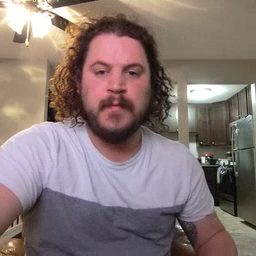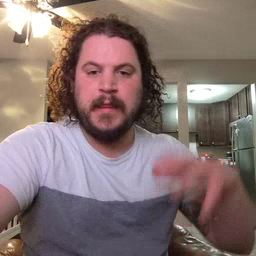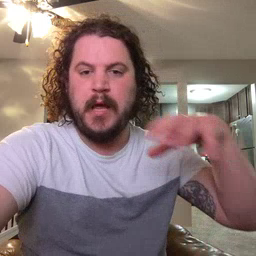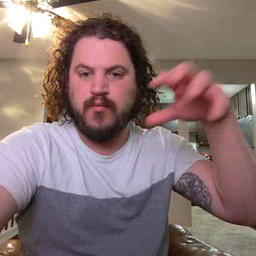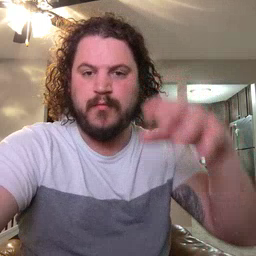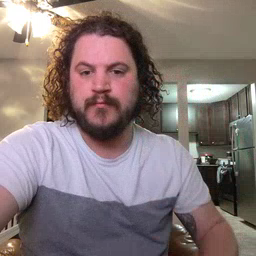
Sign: cloud